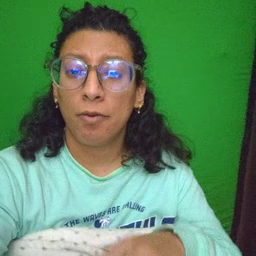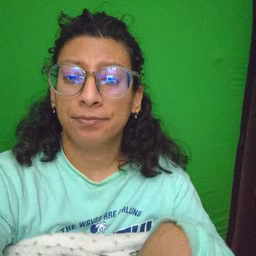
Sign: old